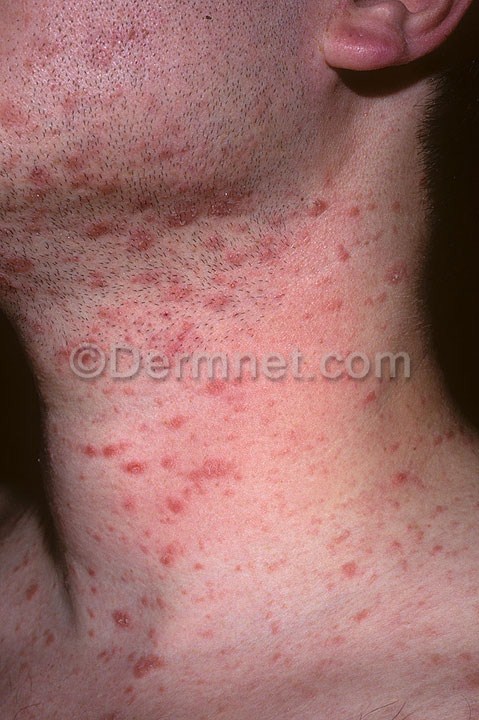
Disease: Psoriasis pictures Lichen Planus and related diseases